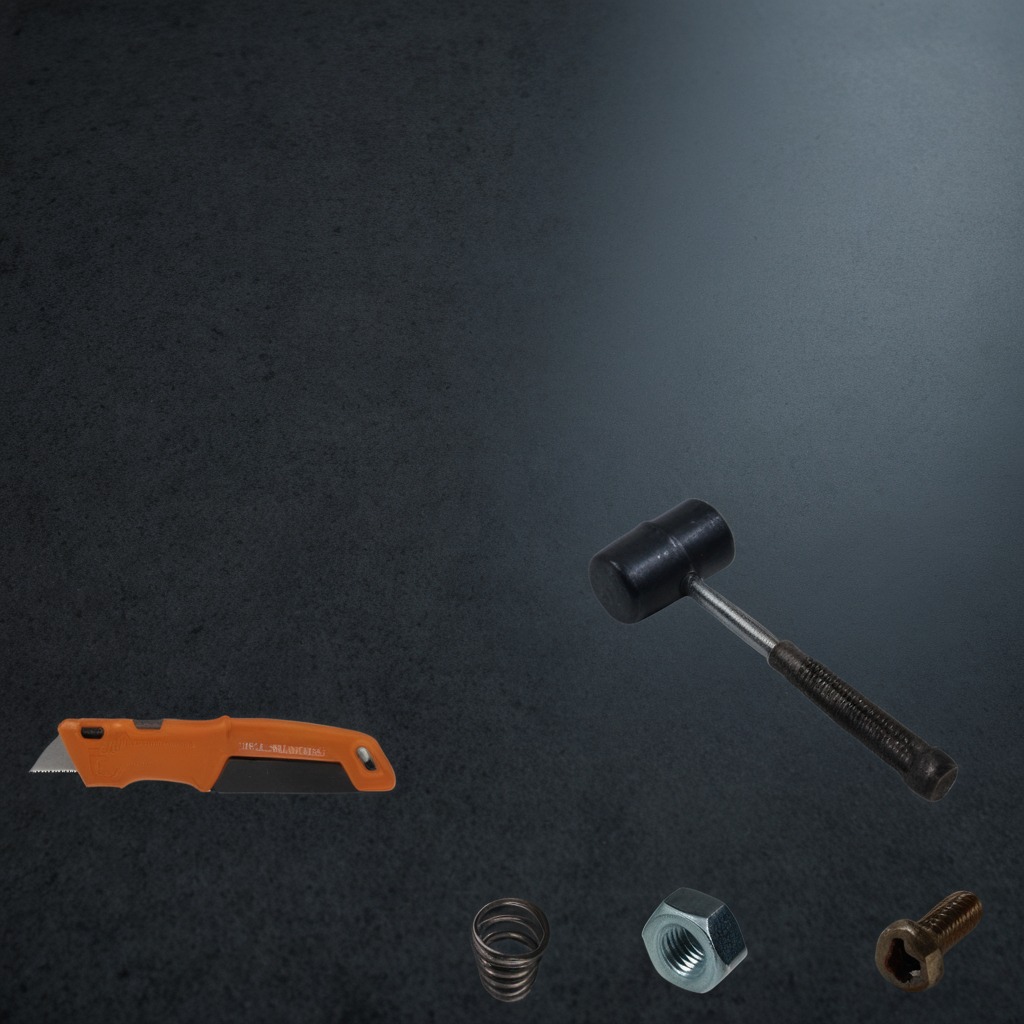
A utility knife, a metal machine screw, a hammer, a coiled metal spring, and a metal nut are lying on the granite table.